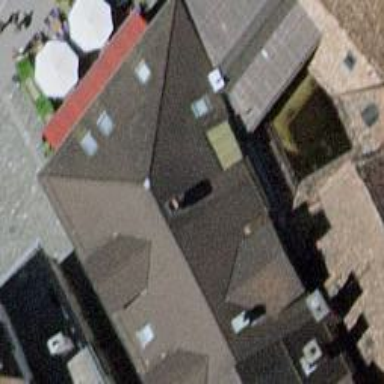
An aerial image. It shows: Bar and brewery.